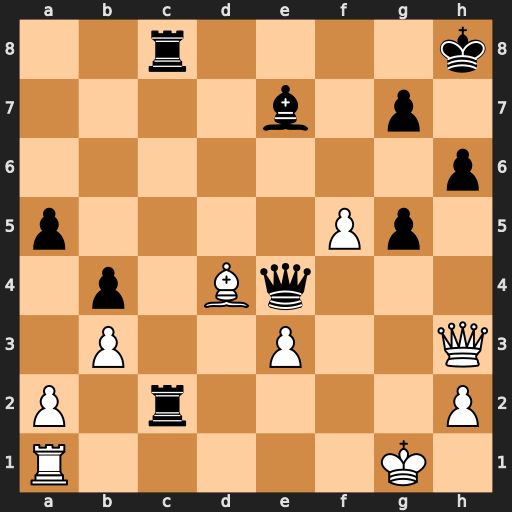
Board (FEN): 2r4k/4b1p1/7p/p4Pp1/1p1Bq3/1P2P2Q/P1r4P/R5K1
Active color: w
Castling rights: -
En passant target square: -
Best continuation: Qxh6+ Kg8 Qxg7#